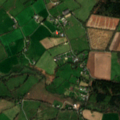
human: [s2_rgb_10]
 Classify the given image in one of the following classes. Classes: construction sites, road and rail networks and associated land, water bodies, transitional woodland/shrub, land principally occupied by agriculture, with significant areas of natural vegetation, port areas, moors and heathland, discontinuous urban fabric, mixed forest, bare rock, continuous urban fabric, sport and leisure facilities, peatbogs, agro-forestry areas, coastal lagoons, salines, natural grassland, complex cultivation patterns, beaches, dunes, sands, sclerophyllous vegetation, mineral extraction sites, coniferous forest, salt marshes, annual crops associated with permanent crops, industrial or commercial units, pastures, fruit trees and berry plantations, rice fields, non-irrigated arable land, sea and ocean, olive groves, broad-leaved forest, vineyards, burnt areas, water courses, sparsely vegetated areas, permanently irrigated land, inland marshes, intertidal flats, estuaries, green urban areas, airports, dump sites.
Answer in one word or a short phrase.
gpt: pastures, land principally occupied by agriculture, with significant areas of natural vegetation, transitional woodland/shrub